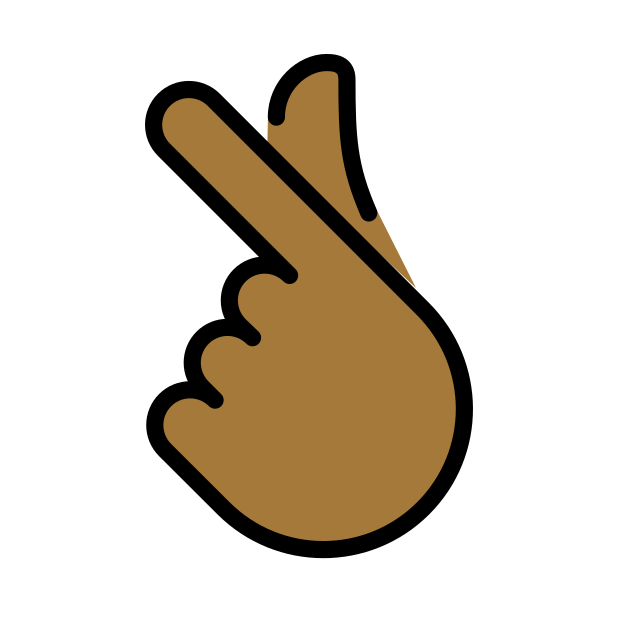
hand with index finger and thumb crossed: medium-dark skin tone